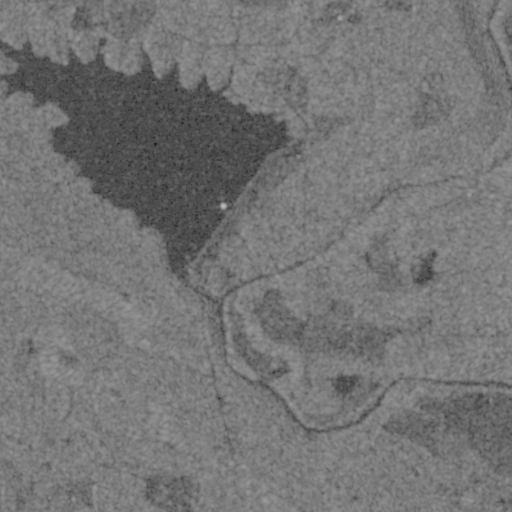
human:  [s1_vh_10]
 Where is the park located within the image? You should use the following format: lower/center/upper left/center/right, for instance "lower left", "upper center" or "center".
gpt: The park is located in the upper left of the image.
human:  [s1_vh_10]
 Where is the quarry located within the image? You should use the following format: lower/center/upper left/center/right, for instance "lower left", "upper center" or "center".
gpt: There is no quarry in the image.

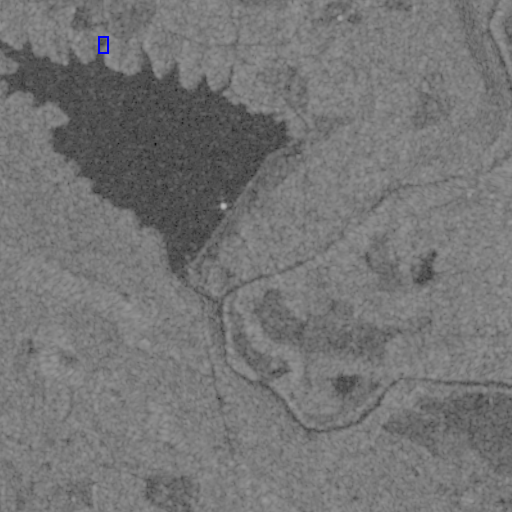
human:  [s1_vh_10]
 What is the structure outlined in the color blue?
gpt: The structure outlined in blue is a park.
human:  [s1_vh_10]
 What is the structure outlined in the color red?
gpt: There is no red outline.